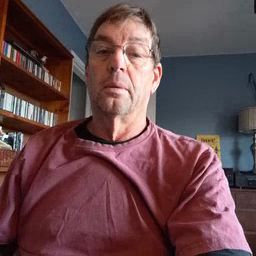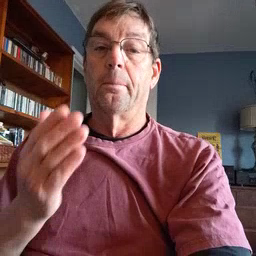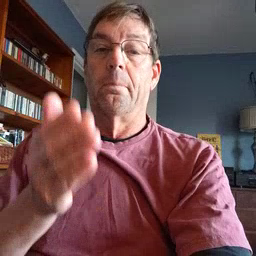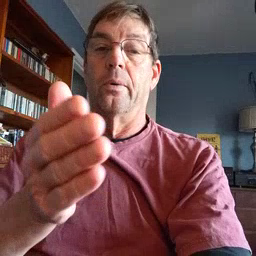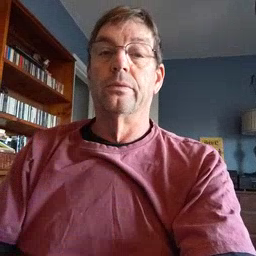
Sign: boat